Question: In a thread, a file is being opened, closed and disposed continuosly. Does this cause an issue ?
Here is the code
'''
StreamWriter file1 = new StreamWriter(filepath4, true);
for (int i = 0; i < ChannelValueForTcp; i++)
{
file1.WriteLine(data[i]);
}
file1.WriteLine(data[data.Length-1]);
file1.WriteLine(data[data.Length - 2]);
file1.Close();
file1.Dispose();
'''

Please help I am stuck. (This comes up randomly we are trying to run the code for 8 hours continuously.)
Edit:
No no other thread works or does anything associated with this file. It is being used only here.
There are other threads running, which are giving the same error but randomly after 45 minutes - 5 hours of testing.
<URL>
'''
[DllImport("ConsoleApplication2.dll", CallingConvention = CallingConvention.Cdecl)]
public static extern int main_c();
public string[] tcp(string peer, int port)
{
int i = main_c();//the c code writes to a file called akash.txt and returns = 0 if it is successful. Then I read the file and do some functions on it.
if (i == 0)
{
StreamReader objReader = new StreamReader("akash.txt");
'''
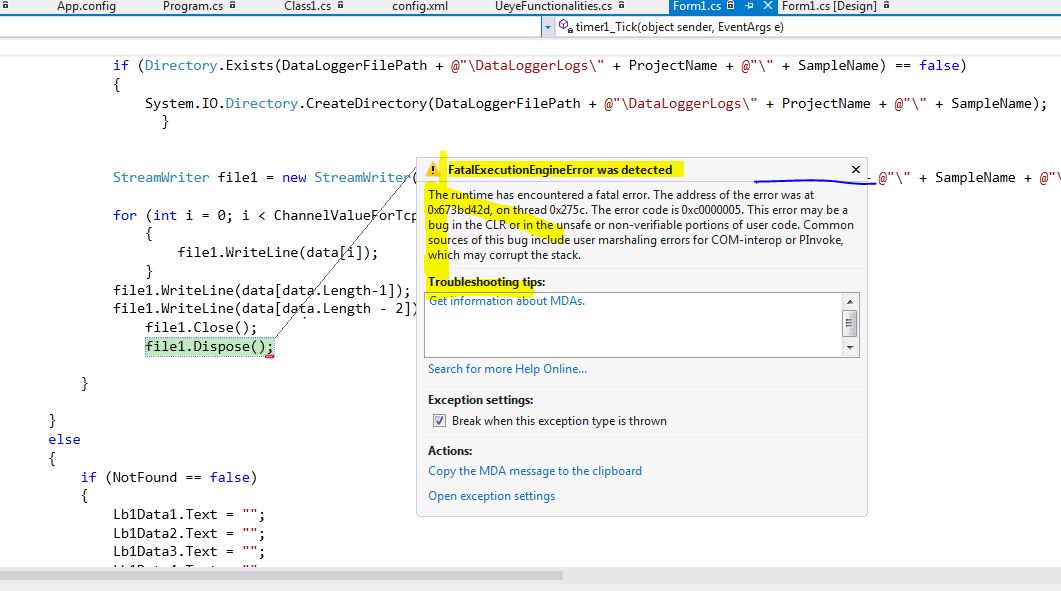
Answer: Random crashes and FatalExecutionEngineError exceptions are normally associated with stack or heap corruption which can remain hidden until further down in your code. Ensure that you have marshalled all your C++ functions correctly using the right calling convention, parameter types and return types.
Microsoft specifies the probable cause of the message is:
> > The CLR has been fatally corrupted. This is most often caused by data corruption, which can be caused by a number of problems, such as calls to malformed platform invoke functions and passing invalid data to the CLR.
Judging from the code you've supplied, your declaration looks correct so it could be another function that you've marshalled that is causing an issue.
Ensure that your C++ code is stable and not the cause of the problem. I think that it might be associated with the deletion or filling of the 'res' buffer.
You could be compiling the DLL with a flag which sets the calling convention to something apart from __cdecl. You can verify this by right-clicking on the project > Properties > C/C++ > Advanced > Calling Convention.